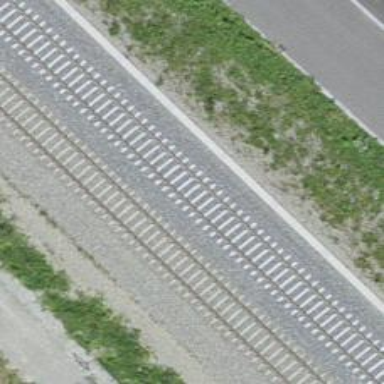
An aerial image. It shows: Single-track electrified railway with contact line.